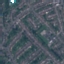
Label: Residential